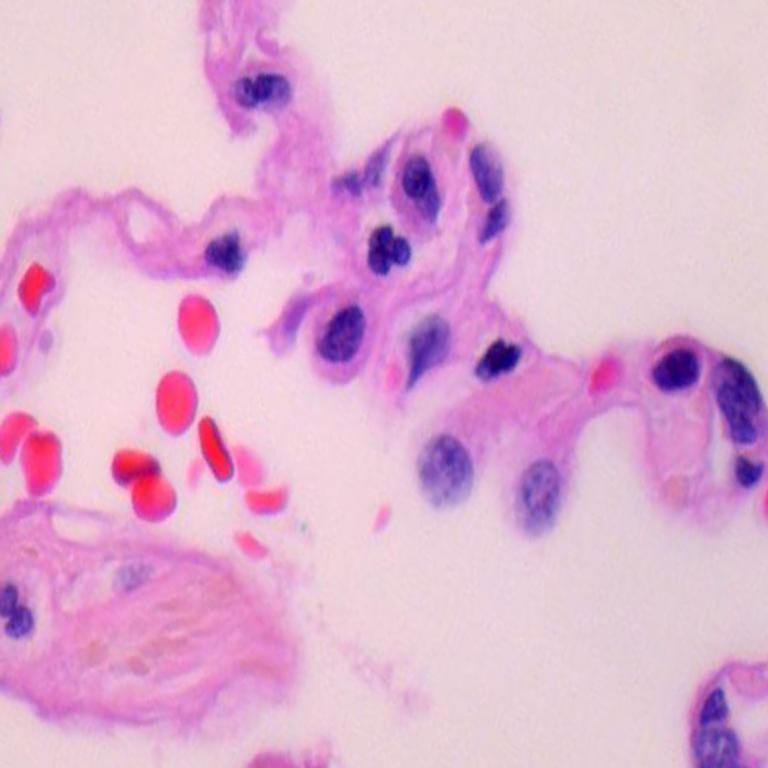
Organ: lung
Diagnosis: benign